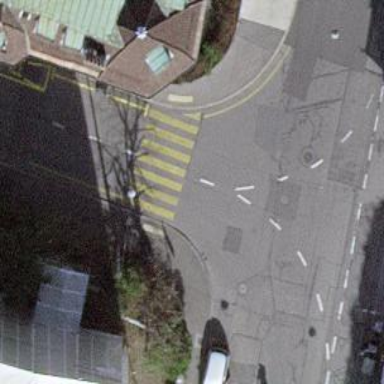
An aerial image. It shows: Zebra crossing for pedestrians.